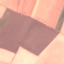
Land use / land cover class: AnnualCrop